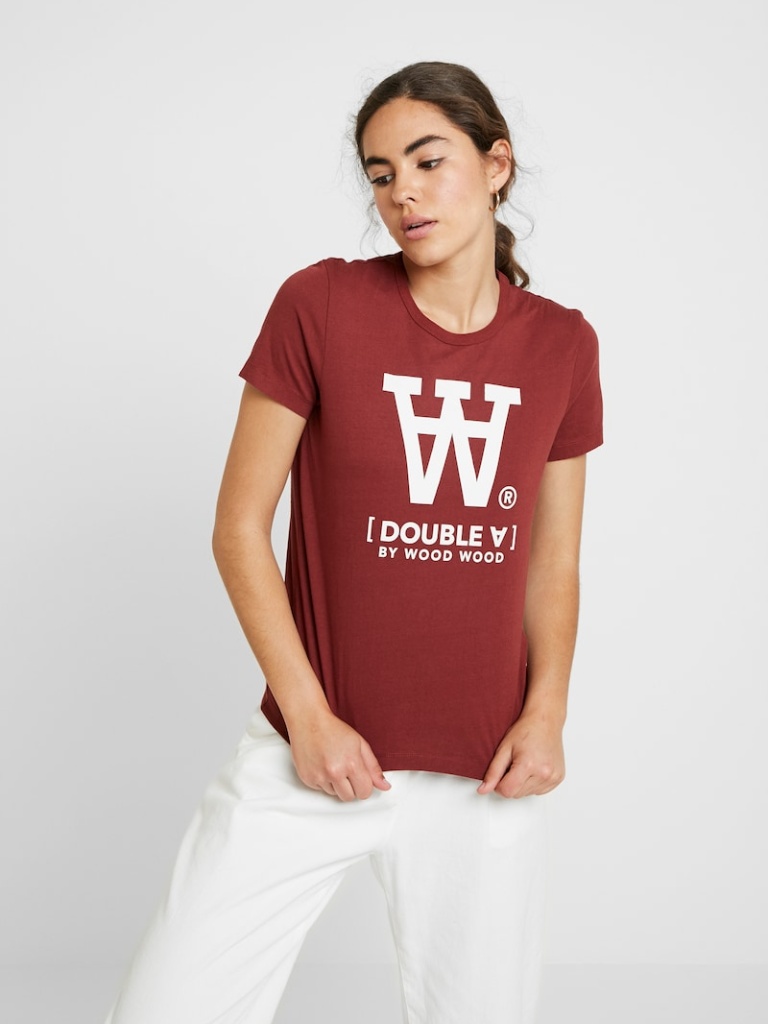
cotton tight short sleeve hip length Untucked crew t-shirt